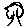
Label: tree